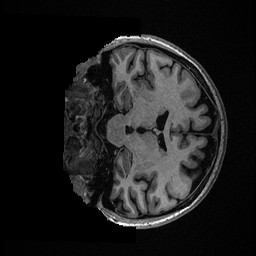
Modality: T1w
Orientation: coronal
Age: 34
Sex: female
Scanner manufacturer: ge
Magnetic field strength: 3 T
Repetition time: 0.006952 s
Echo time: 0.00292 s